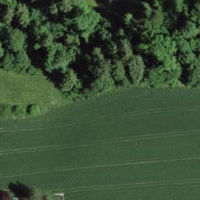
EUNIS habitat code: 52
Species observed at this site:
Aruncus dioicus